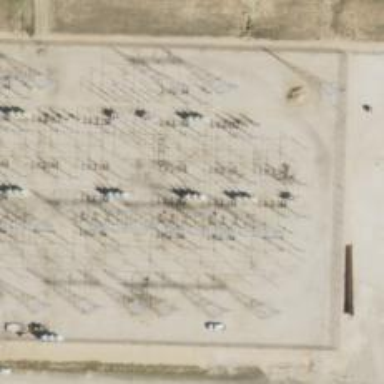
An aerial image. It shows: Switch used for power control.